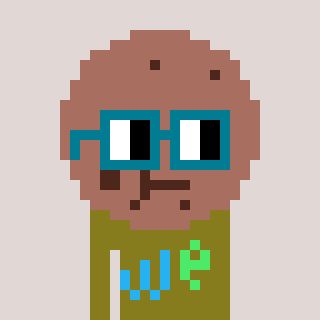
a pixel art character with square dark green glasses, a cookie-shaped head and a gunk-colored body on a warm background